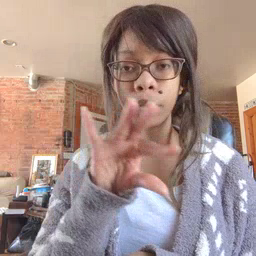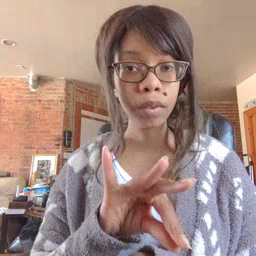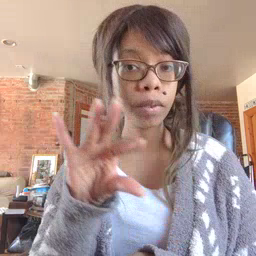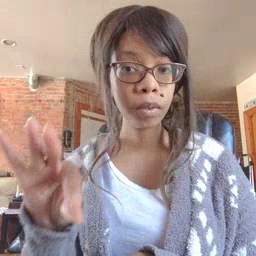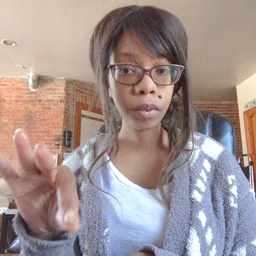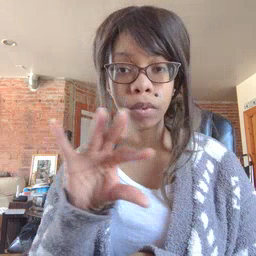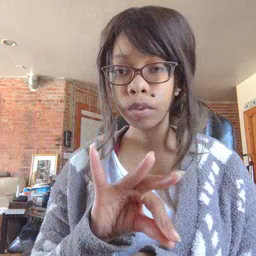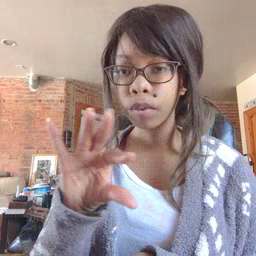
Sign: frenchfries